Question: It appears that IE (9/10/others?) is ignoring the border-width of 1 for fieldset elemenets if it has a dashed border. Anyone know a workaround?
Fiddle: <URL>
'''
<!DOCTYPE html><html><head></head><body>
<fieldset style='border:1px dashed;'>
<legend style="background:white;">test</legend>
fieldset dashed border is more than 1px wide in IE (9/10 at least,
not sure about others)
</fieldset>
<fieldset style='border:1px solid;'>
<legend>test</legend>
solid border is all normal like.
</fieldset>
<br/>
<div style='border:1px dashed;display:inline-block;'>
inline-block divs work normal
</div>
<br/><br/>
<div style='border:1px dashed;display:block;'>
block divs work normal
</div>
</body></html>
'''

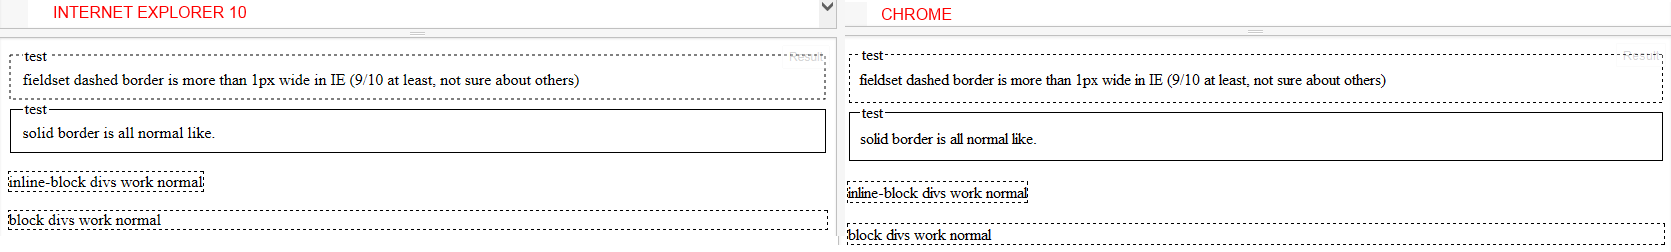
Answer: I recreated the problem in IE11.
There seems to be an IE bug with the tag when there is a dashed or dotted border around that legends parent fieldset.
Solution - Make the legend display inline as so:
'''
<legend style="background:white; display: inline;">test</legend>
'''
That eliminates the anomaly but will also change the position of the legend to inside the fieldset. That position can be changed by other means, but that is out of the scope of this question.